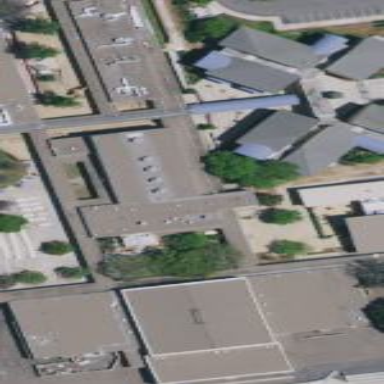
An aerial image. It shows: Education building.